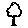
Label: tree